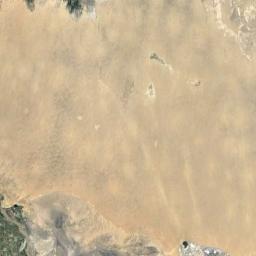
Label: desert